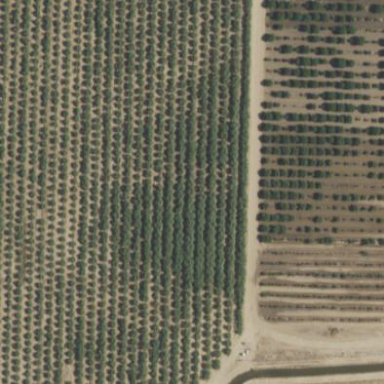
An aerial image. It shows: Orchard.